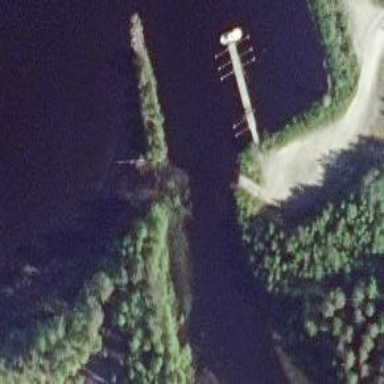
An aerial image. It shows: Slipway on leisure land.